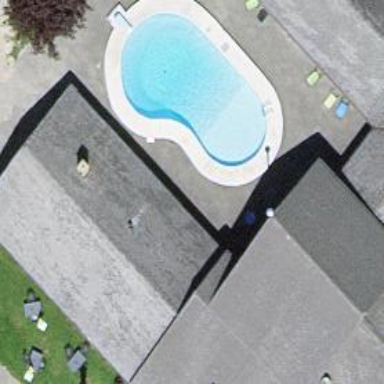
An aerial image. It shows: Outdoor swimming pool in leisure land.